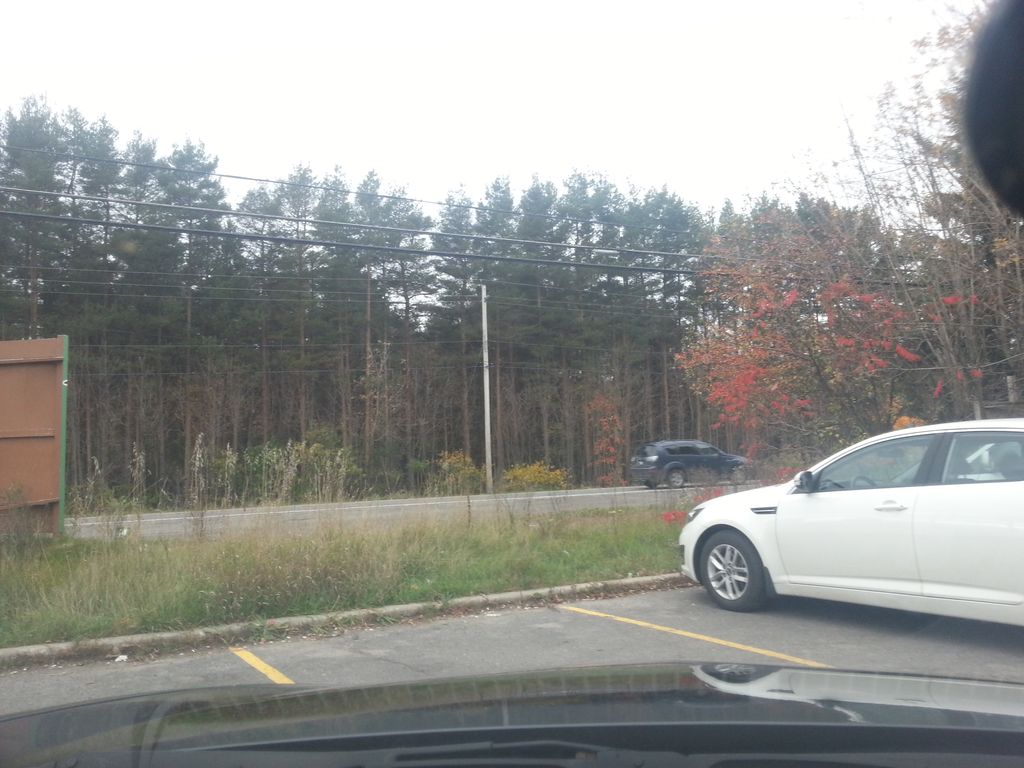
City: ottawa-gatineau